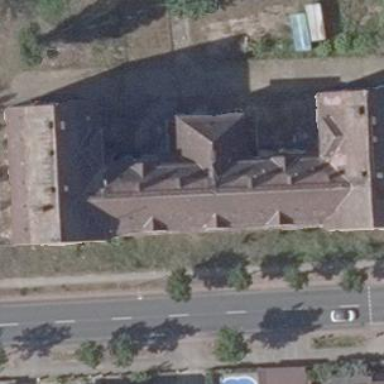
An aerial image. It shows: Building.